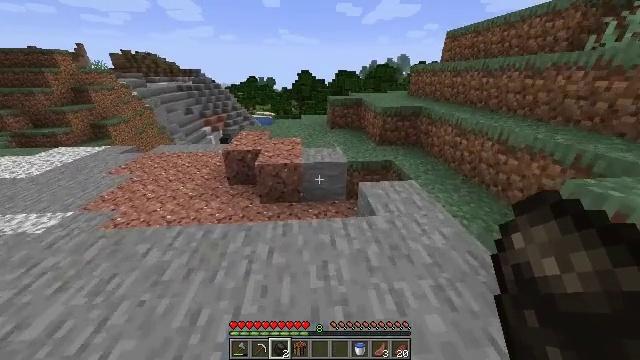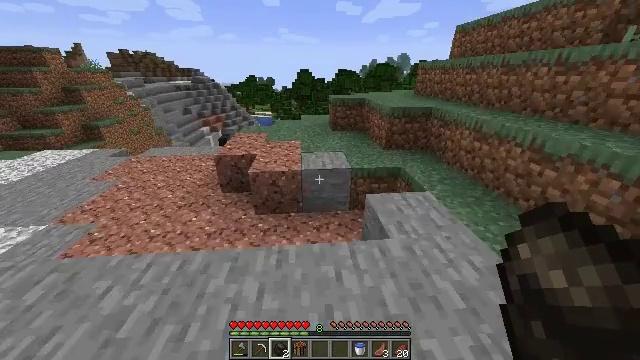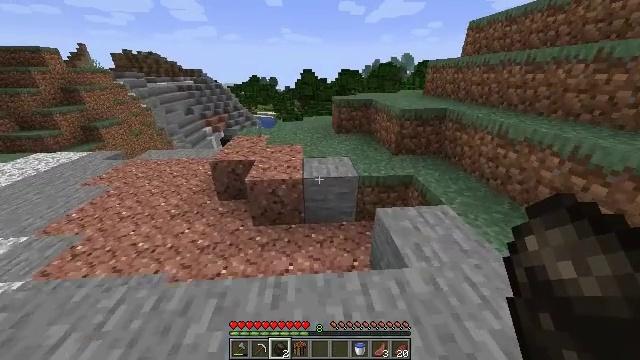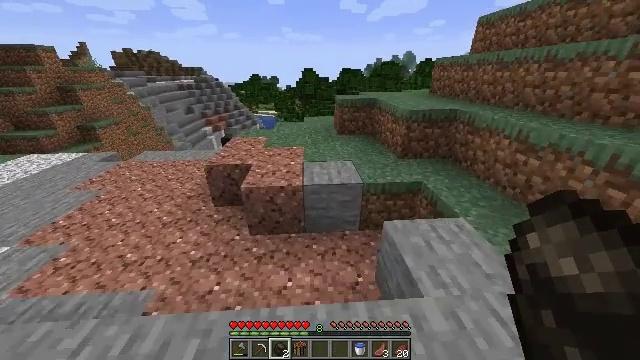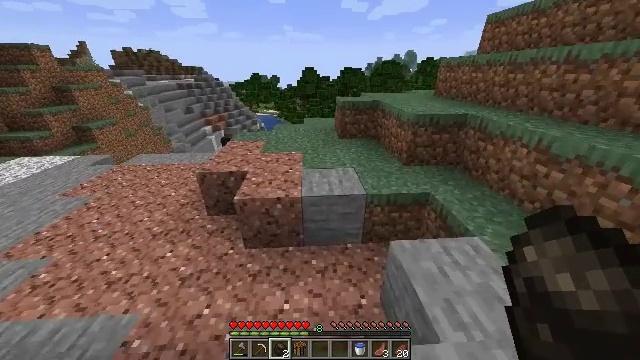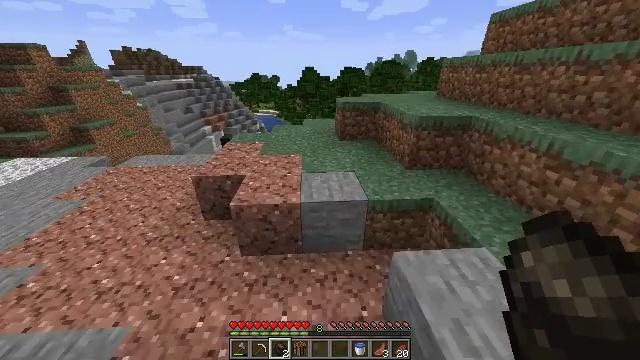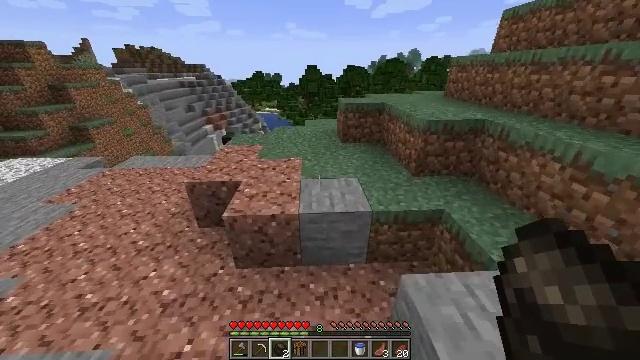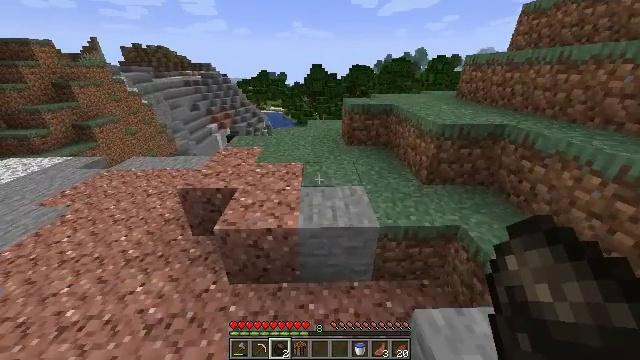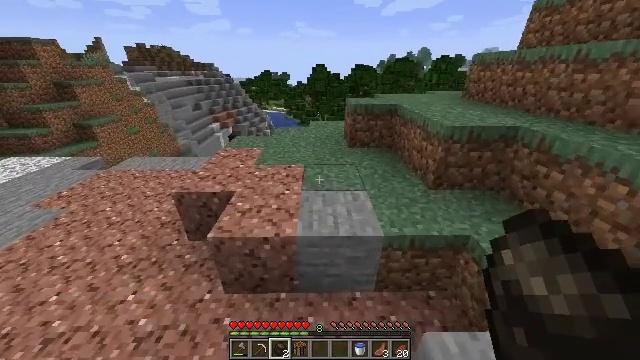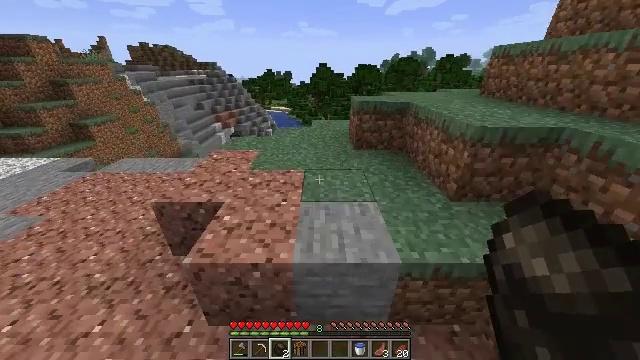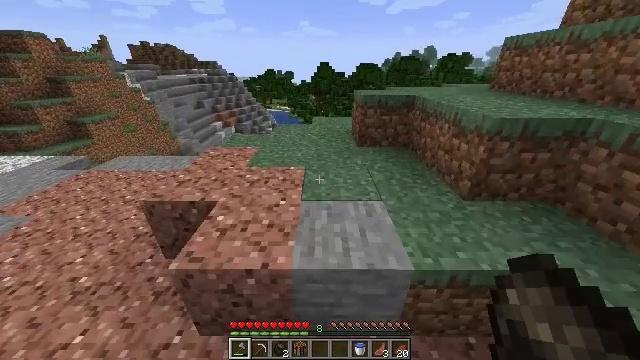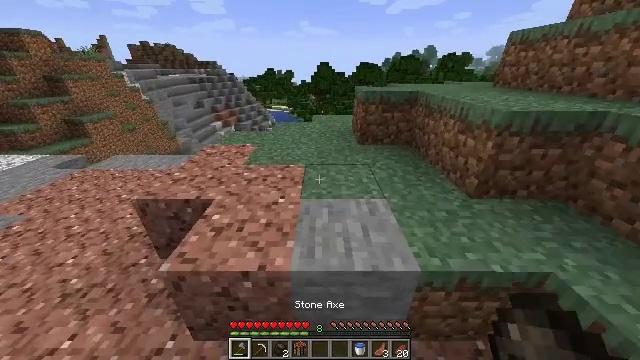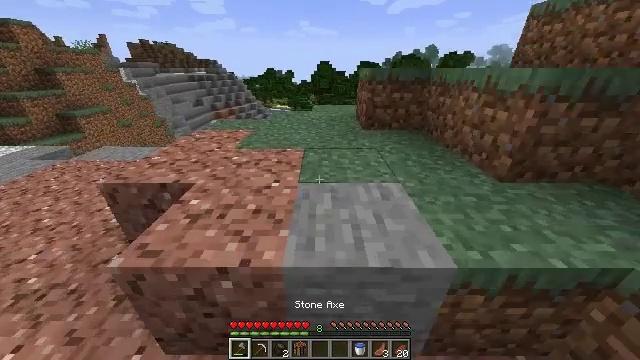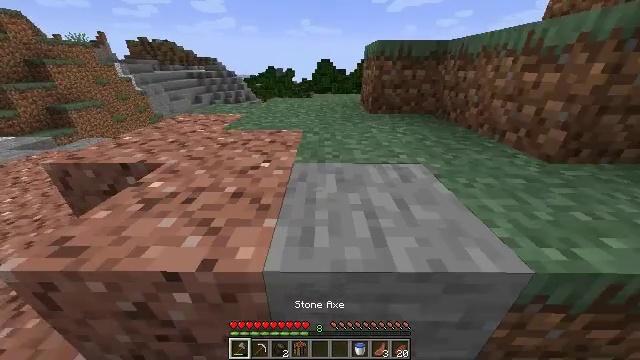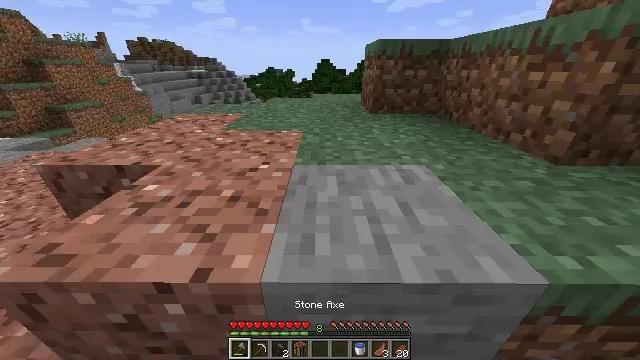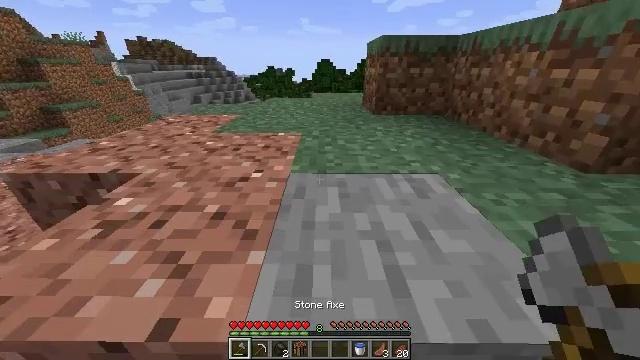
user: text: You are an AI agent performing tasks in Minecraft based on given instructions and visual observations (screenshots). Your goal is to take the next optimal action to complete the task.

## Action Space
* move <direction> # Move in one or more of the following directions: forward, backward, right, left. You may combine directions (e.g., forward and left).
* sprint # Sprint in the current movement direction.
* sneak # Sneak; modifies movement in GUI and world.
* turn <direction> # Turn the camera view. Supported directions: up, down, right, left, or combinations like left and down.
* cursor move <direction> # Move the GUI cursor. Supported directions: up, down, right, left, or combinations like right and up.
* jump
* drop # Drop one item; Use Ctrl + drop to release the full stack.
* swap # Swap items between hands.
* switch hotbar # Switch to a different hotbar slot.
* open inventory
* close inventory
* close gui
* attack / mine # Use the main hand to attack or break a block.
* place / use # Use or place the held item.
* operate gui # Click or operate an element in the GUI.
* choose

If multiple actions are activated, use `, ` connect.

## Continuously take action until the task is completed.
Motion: motion action
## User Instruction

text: Cut down the sugar cane stalks.
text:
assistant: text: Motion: move forward, sprint
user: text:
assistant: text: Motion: move forward, sprint
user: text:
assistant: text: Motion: move forward, sprint
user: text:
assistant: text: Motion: move forward, sprint
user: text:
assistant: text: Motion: move forward, sprint
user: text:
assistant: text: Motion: move forward, sprint
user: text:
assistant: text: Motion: move forward, sprint, turn left
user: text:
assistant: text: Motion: move forward, sprint
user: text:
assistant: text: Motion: move forward, sprint
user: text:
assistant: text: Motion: move forward, sprint, switch to hotbar 1
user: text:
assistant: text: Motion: move forward, sprint, switch to hotbar 1
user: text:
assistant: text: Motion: move forward, sprint, switch to hotbar 1
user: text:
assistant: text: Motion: move forward, sprint, switch to hotbar 1
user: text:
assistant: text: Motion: move forward, sprint, switch to hotbar 1
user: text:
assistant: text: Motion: move forward, sprint
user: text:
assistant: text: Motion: move forward, sprint
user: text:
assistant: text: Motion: move forward, sprint
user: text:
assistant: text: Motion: move forward, sprint
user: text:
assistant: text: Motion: move forward, sprint
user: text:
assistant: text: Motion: move forward, sprint
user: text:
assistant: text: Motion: move forward, sprint
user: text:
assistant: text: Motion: move forward, sprint
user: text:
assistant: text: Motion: move forward, sprint, turn left and down
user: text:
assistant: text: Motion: move forward, sprint, turn left
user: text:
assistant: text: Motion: move forward, sprint
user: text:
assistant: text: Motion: move forward
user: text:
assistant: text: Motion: move forward
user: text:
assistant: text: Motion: move forward, switch to hotbar 2
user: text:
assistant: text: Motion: move forward, switch to hotbar 2
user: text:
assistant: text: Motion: move forward, switch to hotbar 2